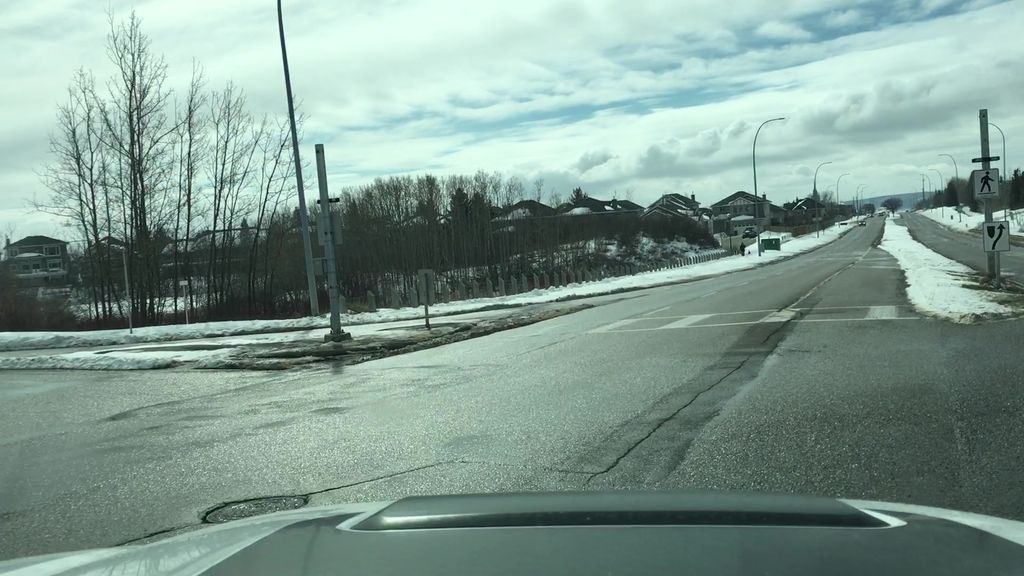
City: calgary